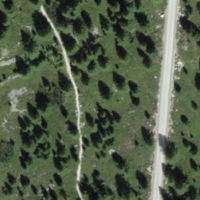
EUNIS habitat code: 26
Species observed at this site:
Calluna vulgaris